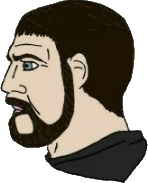
Label: 4_Yes_Chad